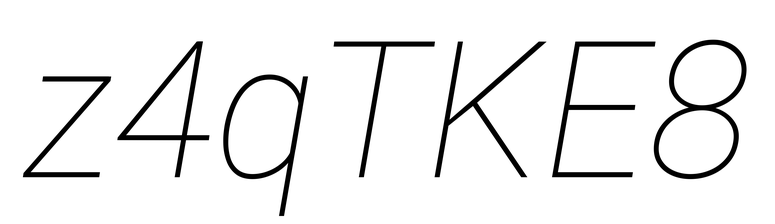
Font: Roboto-Italic_Thin_Italic